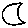
Label: moon